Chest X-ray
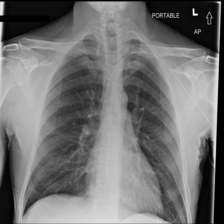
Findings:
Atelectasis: negative
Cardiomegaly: negative
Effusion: negative
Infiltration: negative
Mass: negative
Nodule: negative
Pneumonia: negative
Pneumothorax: negative
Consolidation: negative
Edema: negative
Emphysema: negative
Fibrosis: negative
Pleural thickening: negative
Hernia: negative